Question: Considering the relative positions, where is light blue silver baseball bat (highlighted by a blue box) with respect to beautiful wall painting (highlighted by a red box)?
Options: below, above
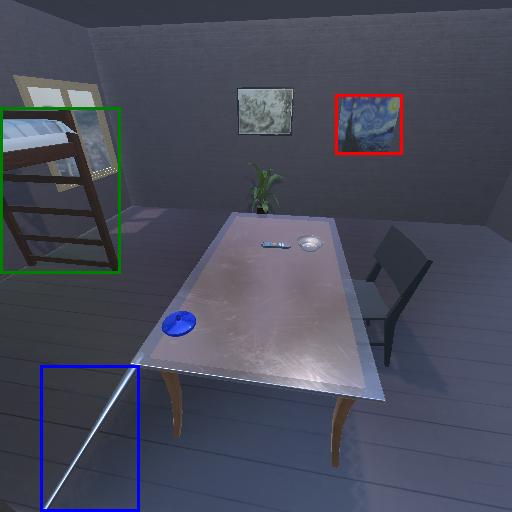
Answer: below